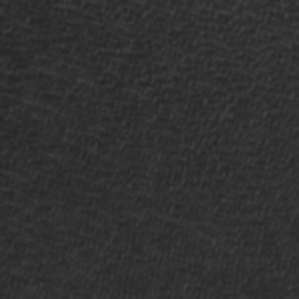
Label: frost